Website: home-depot
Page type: customer-info-address
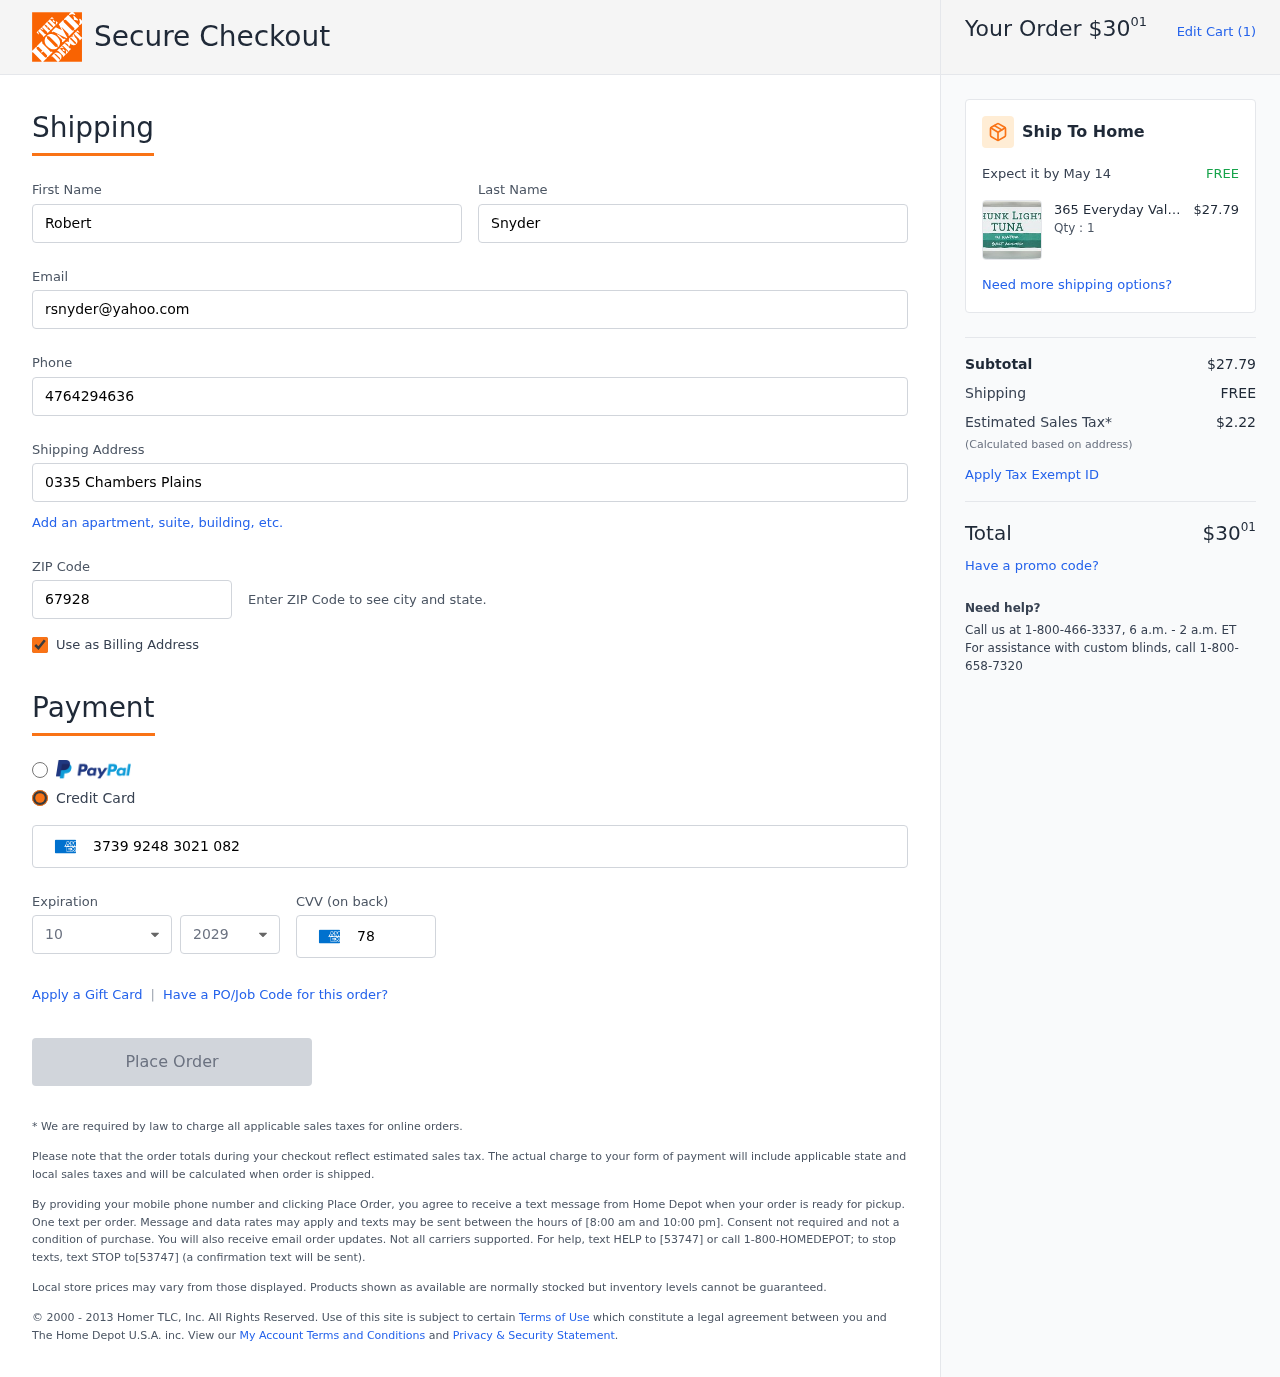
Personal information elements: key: PII_CARD_CVV
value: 7870
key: PII_CARD_EXPIRY_MONTH
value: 10
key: PII_CARD_EXPIRY_YEAR
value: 29
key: PII_CARD_NUMBER
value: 3739 9248 3021 082
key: PII_EMAIL
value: rsnyder@yahoo.com
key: PII_FIRSTNAME
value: Robert
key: PII_LASTNAME
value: Snyder
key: PII_PHONE
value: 4764294636
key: PII_POSTCODE
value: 67928
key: PII_STREET
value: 0335 Chambers Plains
Product elements: key: PRODUCT1_BRAND
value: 365 Everyday Value
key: PRODUCT1_NAME
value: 365 Everyday Value, Chunk Light Tuna in Water, Salt Added, 5 oz
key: PRODUCT1_PRICE
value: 27.79
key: PRODUCT1_QUANTITY
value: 1
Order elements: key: ORDER_TOTAL
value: $3001
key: ORDER_NUM_ITEMS
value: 1
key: ORDER_DELIVERY_DATE
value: May 14
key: ORDER_SUBTOTAL
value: $27.79
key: ORDER_SHIPPING_COST
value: FREE
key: ORDER_TAX
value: $2.22